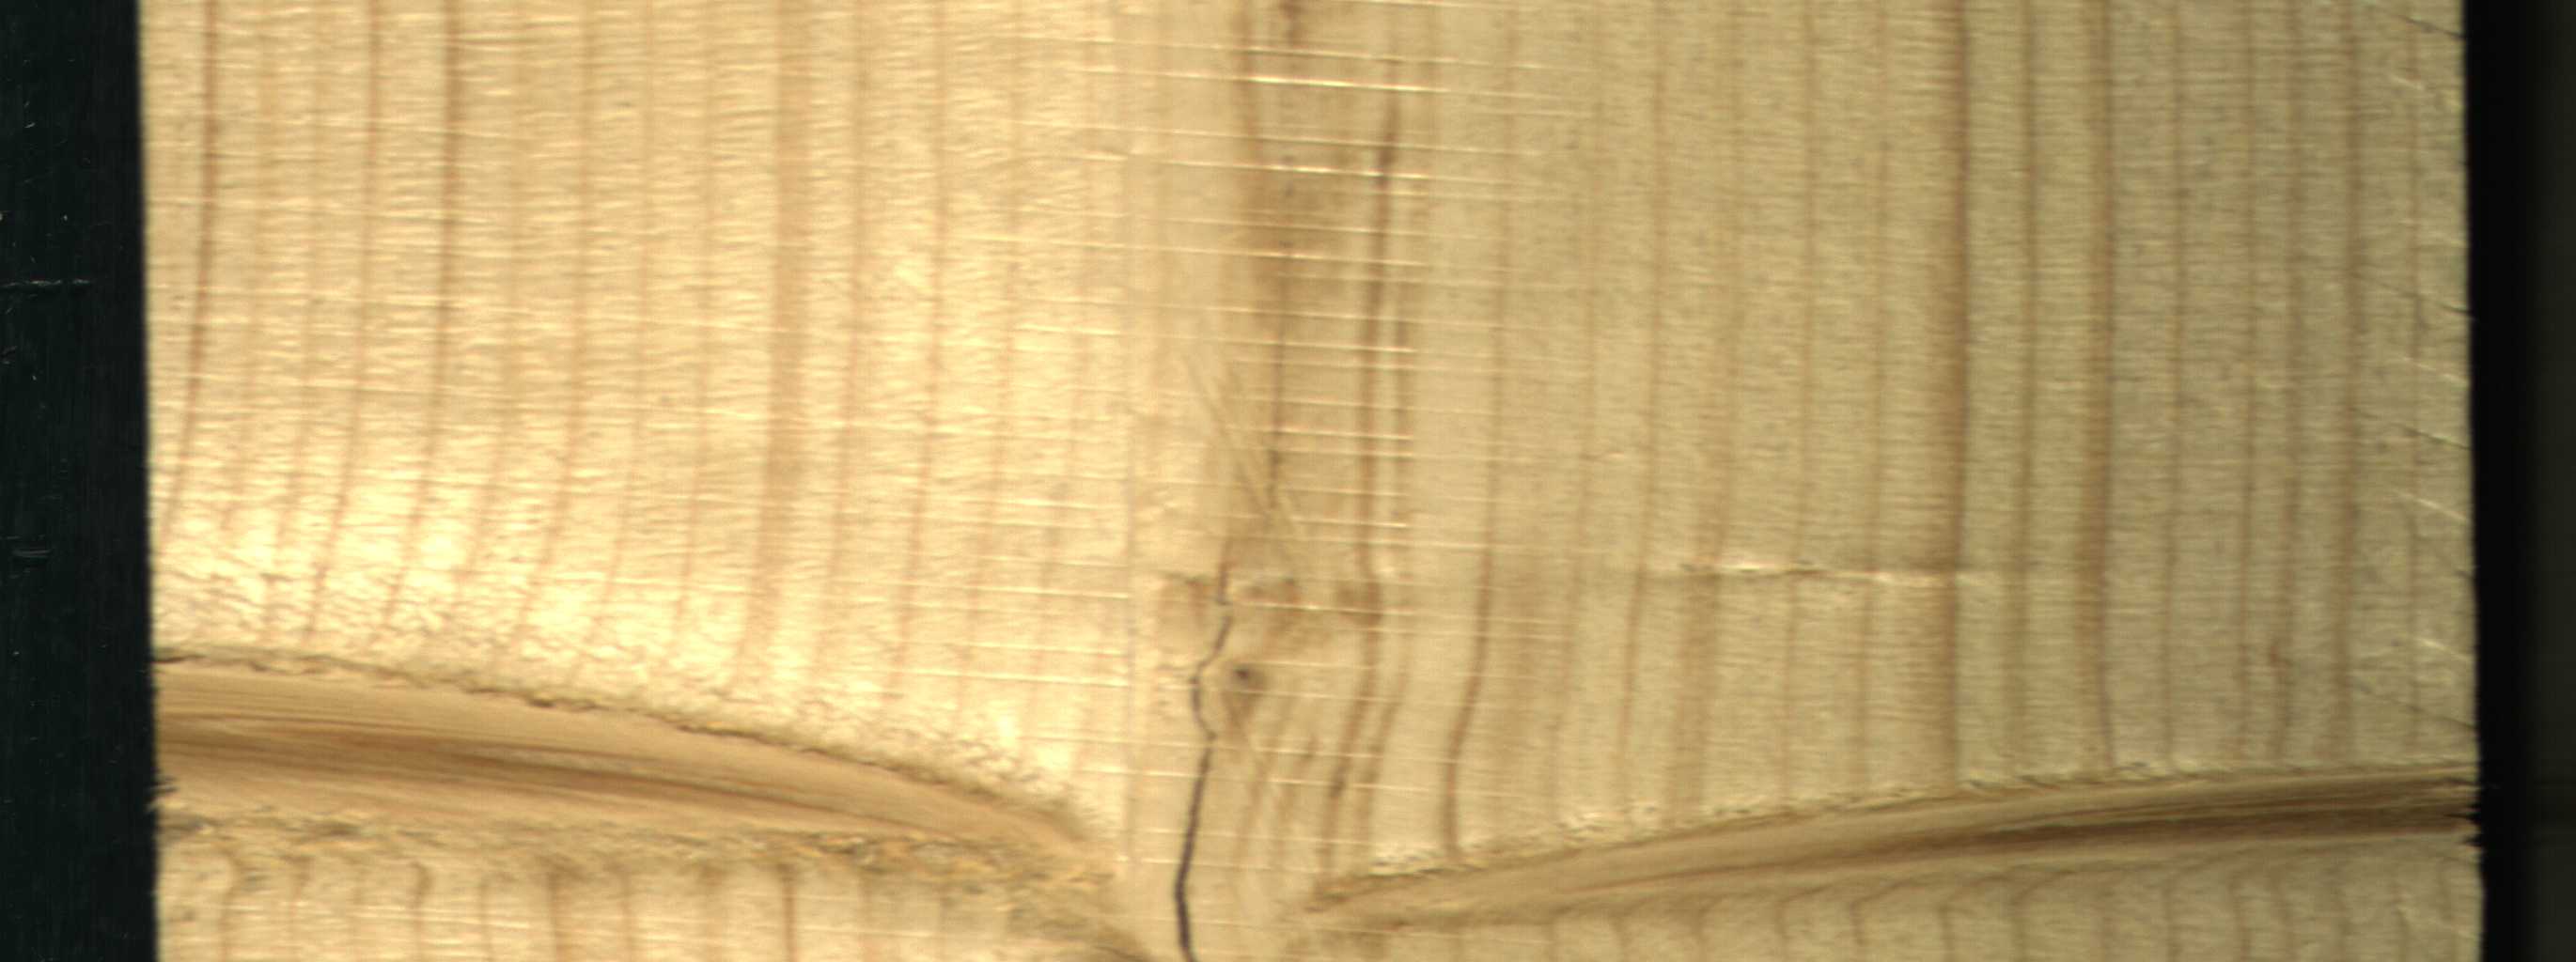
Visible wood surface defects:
Crack
Live_Knot
Live_Knot